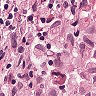
Metastatic tissue present: yes